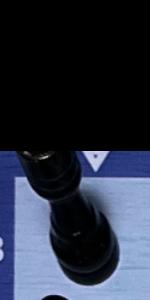
Label: Rook_Black